The image folds the raw vibration samples of a bearing signal into a 2-D grayscale square (signal-to-image encoding). Determine the bearing's health state. Answer with exactly one of: normal, inner_race, outer_race, ball.
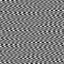
Answer: outer_race